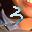
Label: 3